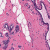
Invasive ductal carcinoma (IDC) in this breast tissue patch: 0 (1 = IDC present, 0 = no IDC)